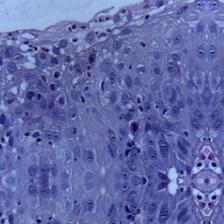
Diagnosis: OSCC